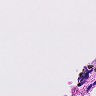
Metastatic tissue present: no